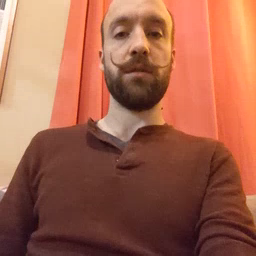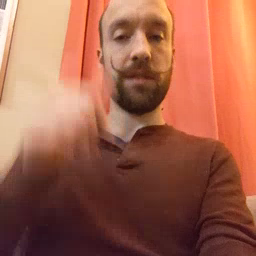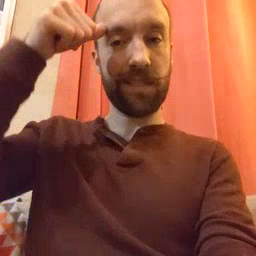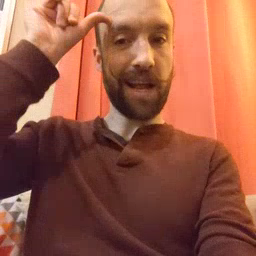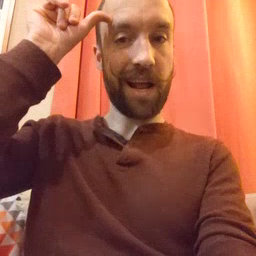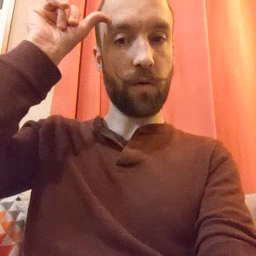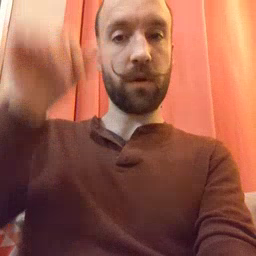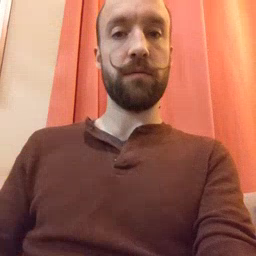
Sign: cow